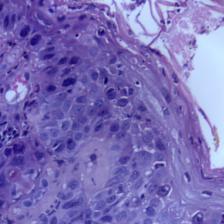
Diagnosis: OSCC